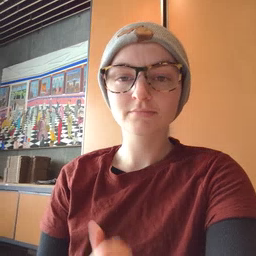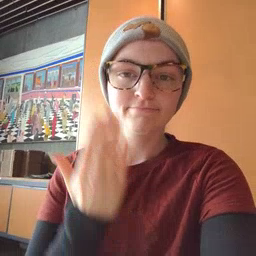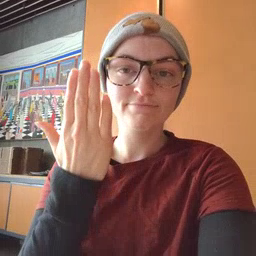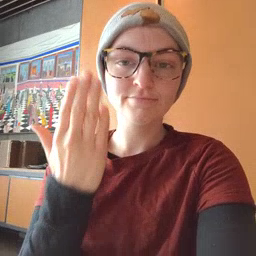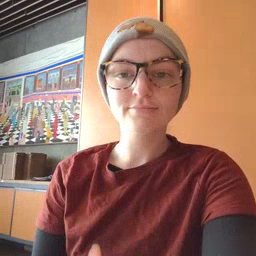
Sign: mitten